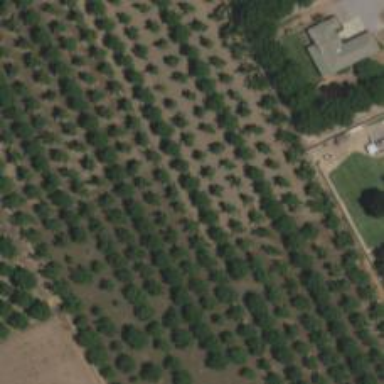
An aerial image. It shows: Orchard.